Question: for a project in OpenCV I would like to as good as possible with of course minimal noise.
For this I would like to use an algorithm.
I already have a running program but didn't find a way today to get fair enough results.
I already have the following (grayscale) images given:
'''
IplImage* grayScale;
IplImage* lastFrame;
IplImage* secondLastFrame;
IplImage* thirdLastFrame;
'''
So far I have tried to substract current frames image and the last frame with 'cvSub();' or with 'cvAbsDiff();' to get the moving parts.
But unfortunately I still get a lot of noise there (i.e. due to slightly moving trees when it's windy) and if the object that moves is quite big and has a homogenic color (let's say a person in a white or black shirt), the substraction only detects the changes in the image on the left and right side of the person, not on the body itself, so one object is sometimes detected as two objects...
'''
cvAbsDiff(this->lastFrame,grayScale,output);
cvThreshold(output,output,10,250, CV_THRESH_BINARY);
cvErode(output,output, NULL, 2);
cvDilate(output,output, NULL, 2);
'''
To get rid of this noise I tried eroding and dilating the images with 'cvErode()' and 'cvDilate()' but this is quite slow and if the moving objects on the screen are small the erosion deletes quite a bit to much of the object so after delating I don't always get a good result or splitted up objects.
After this I do a 'cvFindContours()' to get contours, check on size and if it fits draw a rectangle around the moving objects. But results are poor because often an object is split into several rectangles due to the bad segmentation.
A friend now told me I might try using more than two following frames for the substraction since this might already reduce the noise... but I don't really know what he meant by that and how I should add/substract the frames to get an image that is almost noise free and shows big enough object blobs.
Can anybody help me with that? How can I use more than one frames to get an image that has as minimum noise as possible but with big enough blobs for the moving objects? I would be thankful for any tipps...
I have uploaded a current video right here: <URL> Maybe somebody wants to try it there...
This is a frame from it: The left image shows my results from cvFindContours() and the right one is the segmented image on which I then try to find the contours...

So one large objects it works fine if they are moving fast enough... i.e. the bicycle.. but on walking people it doesn't always get a good result though... Any ideas?
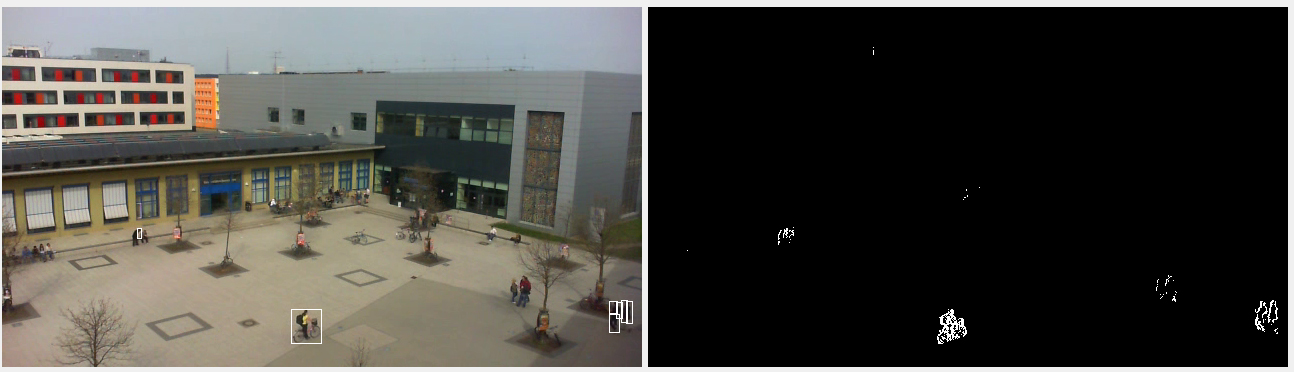
Answer: Given three adjacent frames A, B, C you can get two frame differences X and Y. By combining X and Y (through, e.g. thresholding and then logical 'AND' operation) you can reduce the effect of the noise. An unwanted side effect is that the motion-detected area will be slightly smaller than ideal (the 'AND' operation will reduce the area).
Since image sequence motion estimation has been well researched for decades, you may want to read about more sophisticated methods of motion detection, e.g. working with motion vector fields. Google Scholar is your friend in that case.